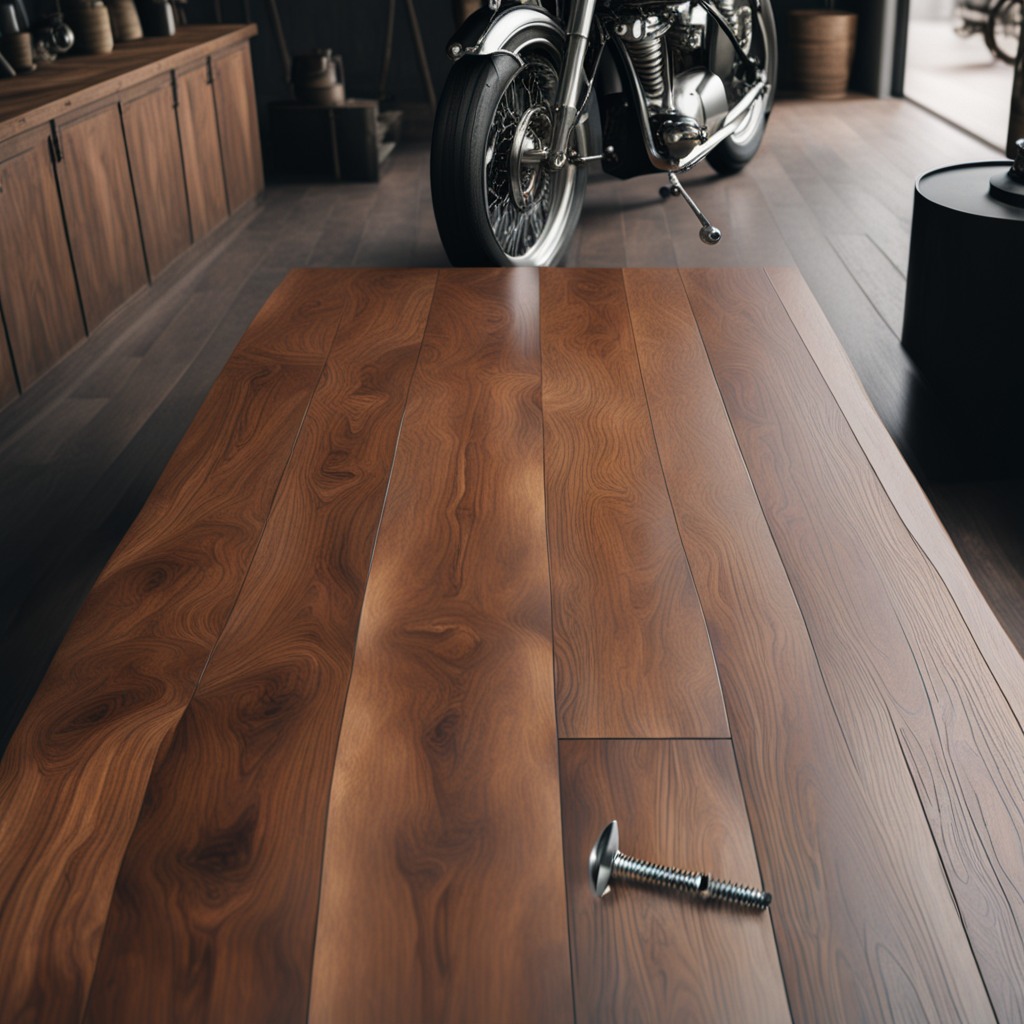
A metal screw is lying on the wooden table in the vintage motorcycle garage.